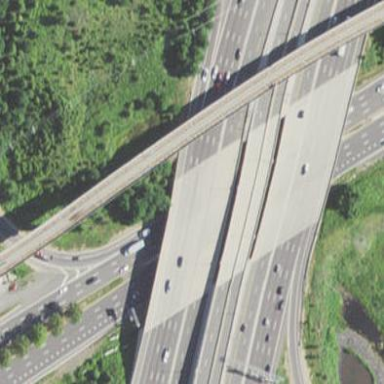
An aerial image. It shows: Man-made bridge.